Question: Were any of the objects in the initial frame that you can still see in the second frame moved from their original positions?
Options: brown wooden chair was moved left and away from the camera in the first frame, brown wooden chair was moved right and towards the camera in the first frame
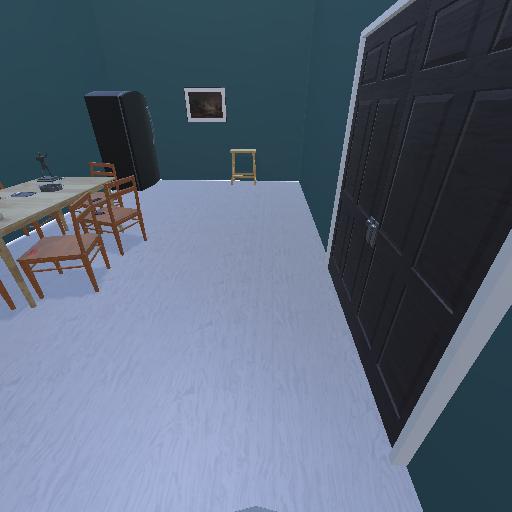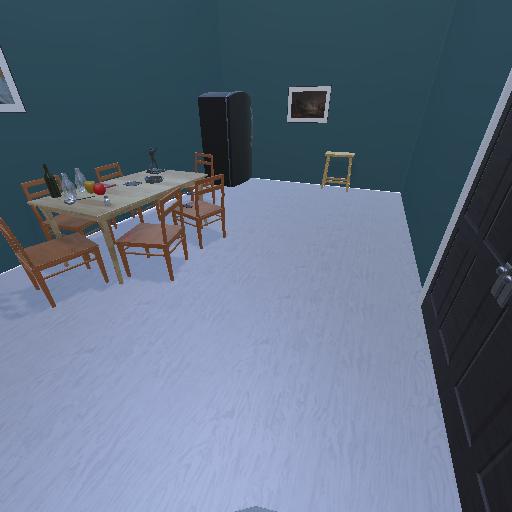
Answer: brown wooden chair was moved left and away from the camera in the first frame